Question: I have a distributions file that looks like this:
'''
Function Freq
foo 1117
...
qux 1992
..
bar 4158
..
'''
The complete data can be downloaded <URL>.
What I want to do is to create density plot, with the following:
1. Put a geom_vline at x=800 and also show the value 800 in the plot.
2. For distribution 'bar' use dashed line with different thickness, instead of normal full line.
Such that it creates graph like this.

But I'm stuck with the following code. What's the best way to do it?
'''
library(ggplot2)
library(RColorBrewer)
pal <- c(brewer.pal(8,"Dark2"),brewer.pal(12,"Paired"));
dat<-read.table("http://dpaste.com/<PHONE>/plain/",header=TRUE);
dat.sub <- data.frame(dat$Function,dat$Freq)
ggplot(dat.sub,aes(dat.Freq,color=dat.Function),shape=dat.Function)+
stat_density(geom="path",position="identity",size=0.5)+
theme(legend.position="none")+
scale_color_manual(values=pal)+
geom_vline(xintercept=800,colour="red",linetype="longdash")
'''
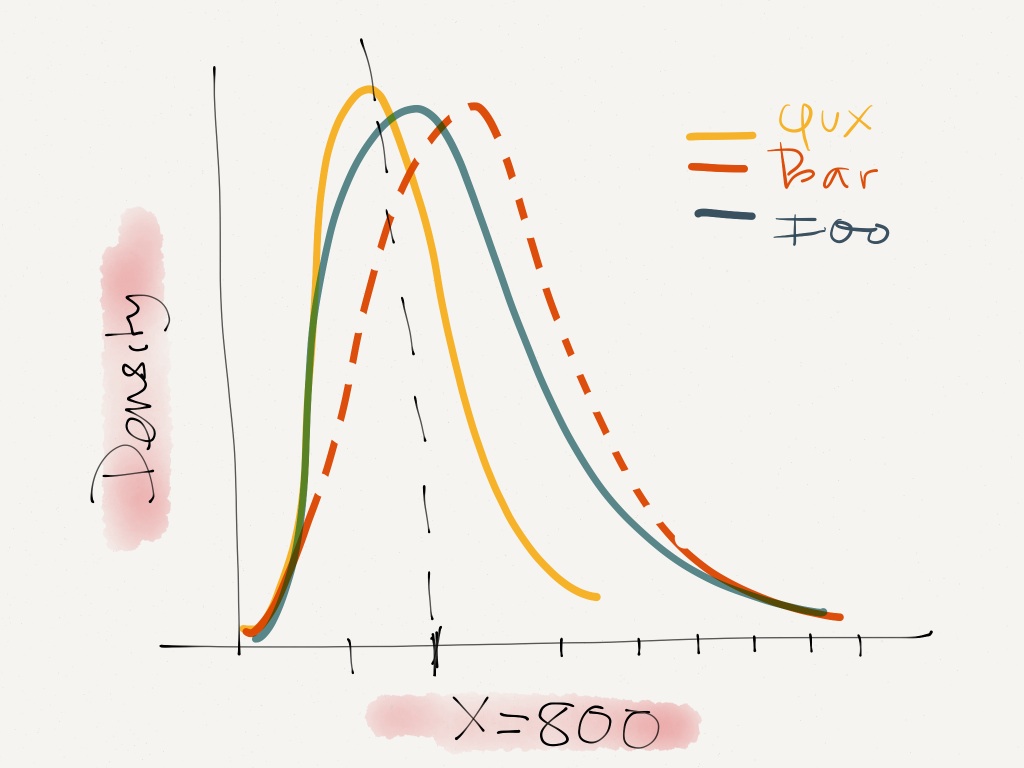
Answer: To change type of lines you should put 'linetype=dat.Function' inside the 'aes()' and then use 'scale_linetype_manual()' to change line types, similar is with line size - put 'size=dat.Function' inside 'aes()' and then use 'scale_size_manual()' to change line width (you should remove 'size=0.5' form 'stat_density()') To mark position of vertical line one possibility is to change breaks on x axis with 'scale_x_continuous()' or add some text inside plot with 'annotate()'.
'''
ggplot(dat.sub,aes(dat.Freq,color=dat.Function,
linetype=dat.Function,size=dat.Function))+
stat_density(geom="path",position="identity")+
scale_color_manual(values=pal)+
geom_vline(xintercept=800,colour="red",linetype="longdash")+
scale_linetype_manual(values=c(2,1,1))+
scale_size_manual(values=c(2,0.8,0.8))+
scale_x_continuous(breaks=c(0,800,2500,5000,7500,10000))+
annotate("text",label="x=800",x=800,y=-Inf,hjust=0,vjust=1)
'''

If you want to place text 'x=800' under the axis one way is to use grid objects, other possibility is to play with 'scale_x_continuous()' and 'theme()'. First, in 'scale_x_continuos()' set the 'breaks=' and 'labels=' and for position 800 use 'x=800'. Now there are 6 numbers under the x axis. Using 'theme()' and 'axis.text.x=' you can change features of texts. If you give vector of values for an element to change then each axis text will have separate feature (I set different feature for the 2. element (text x=800))
'''
ggplot(dat.sub,aes(dat.Freq,color=dat.Function,
linetype=dat.Function,size=dat.Function))+
stat_density(geom="path",position="identity")+
scale_color_manual(values=pal)+
geom_vline(xintercept=800,colour="red",linetype="longdash")+
scale_linetype_manual(values=c(2,1,1))+
scale_size_manual(values=c(2,0.8,0.8))+
scale_x_continuous(breaks=c(0,800,2500,5000,7500,10000),
labels=c(0,"x=800",2500,5000,7500,10000))+
theme(axis.text.x=
element_text(color=c("grey35","red","grey35","grey35","grey35"),
size=rel(c(1,1.2,1,1,1,1)),
face=c("plain","bold","plain","plain","plain","plain")))
'''